Question: I have a resize image script that takes a 130x81 image and adds it to a 130x130 image, when the imagecopyresampled function runs it adds a black background into the space that is left over, even though the base image is white. Code below, I could really appreciate some help.
The image I am trying to merge onto the 130x130 file php created is:

'''
$width = 130;
$height = 130;
$filename = 'process-add.jpg'; //130x81px jpg
$this->_image = imagecreatefromjpeg($filename);
$background = imagecreatetruecolor(130,130);//create the background 130x130
$whiteBackground = imagecolorallocate($background, 255, 255, 255);
imagefill($background,0,0,$whiteBackground); // fill the background with white
imagecopyresampled($background, $this->_image,(130-$width)/2,(130-$height)/2, 0, 0, $width, $height, $width, $height); // copy the image to the background
ImageJpeg ($background,null,100); //display
'''
I have read on multiple posts to add:
'''
imagealphablending($background, false);
'''
into the code which should fix it, but it doesn't make any difference.
Thanks in advance!
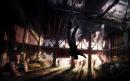
Answer: This has been solved. The issue was with teh width and height on the imagecopyresampled call. See the code block below:
'''
<?
ini_set('allow_url_fopen', true);
$filename = 'http://img.yessy.com/<PHONE>-17201a.jpg'; // 130x81
$image = imagecreatefromjpeg($filename);
list($originalWidth, $originalHeight) = getimagesize($filename);
// Size of image to create
$width = 130;
$height = 130;
$background = imagecreatetruecolor($width, $height);//create the background 130x130
$whiteBackground = imagecolorallocate($background, 255, 255, 255);
imagefill($background,0,0,$whiteBackground); // fill the background with white
imagecopyresampled($background, $image, 0, ($height - $originalHeight) / 2, 0, 0, $originalWidth, $originalHeight, $originalWidth, $originalHeight); // copy the image to the background
header("Content-type: image/jpeg");
ImageJpeg ($background,null,100); //display
?>
'''